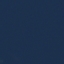
Label: SeaLake